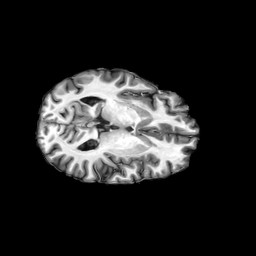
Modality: T1w
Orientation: axial
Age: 31
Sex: male
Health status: ill